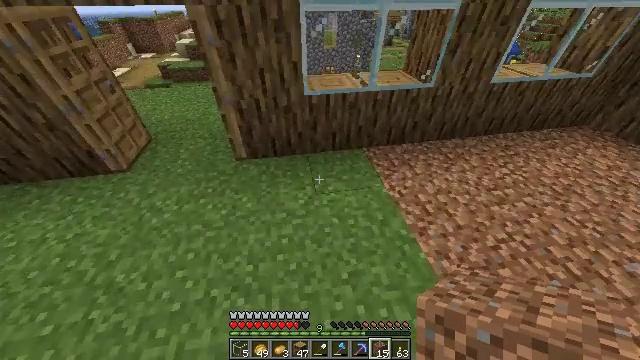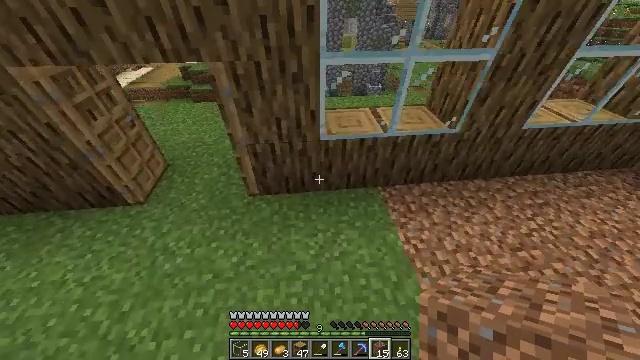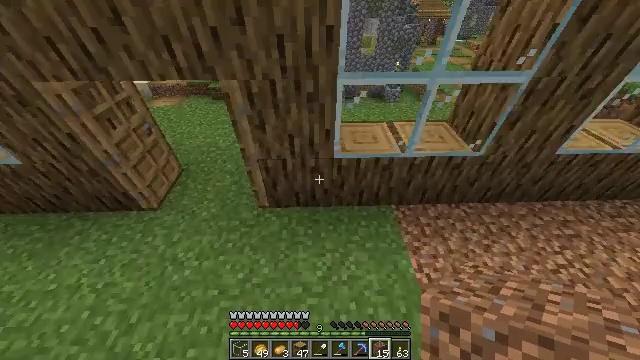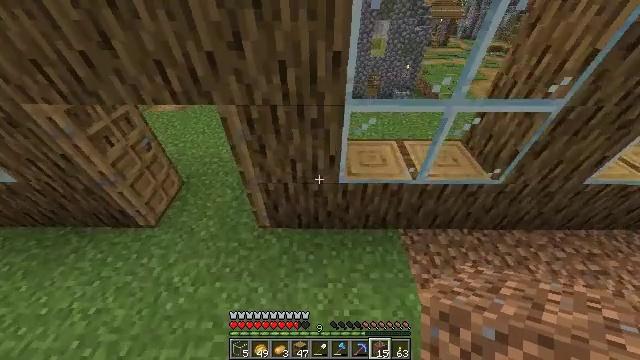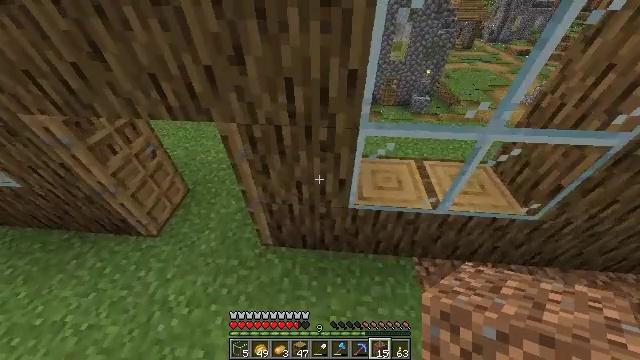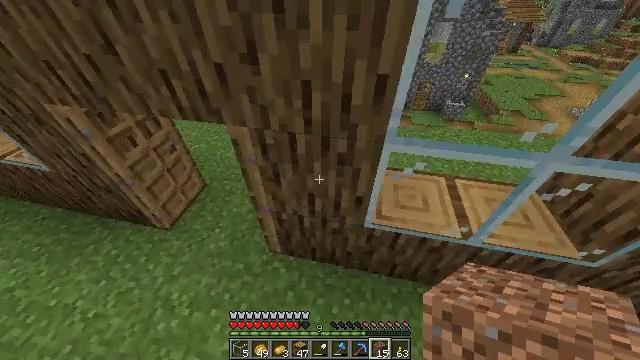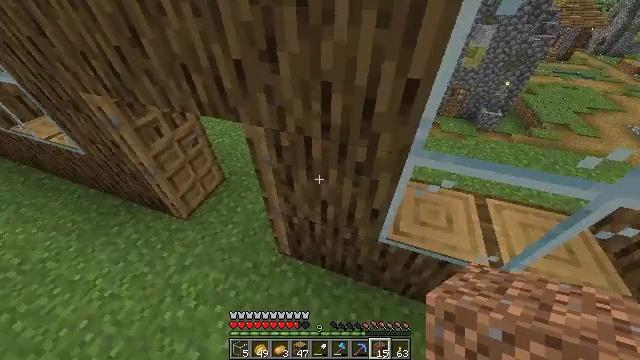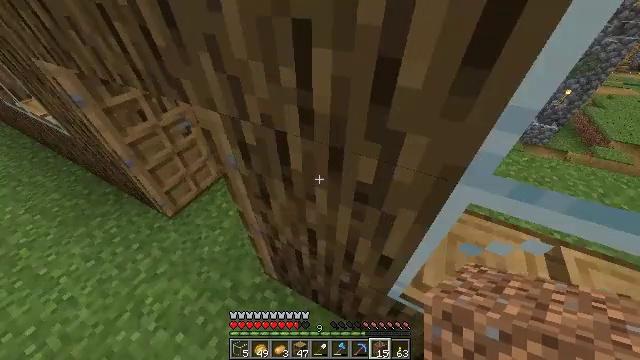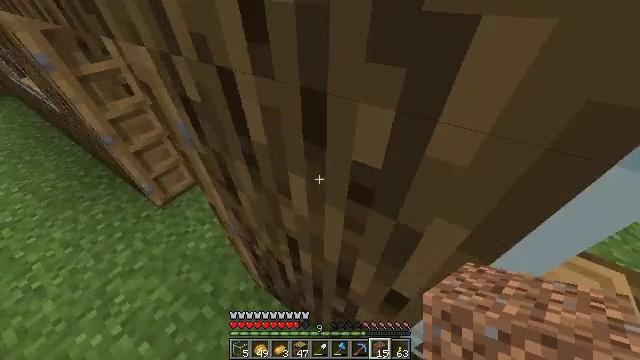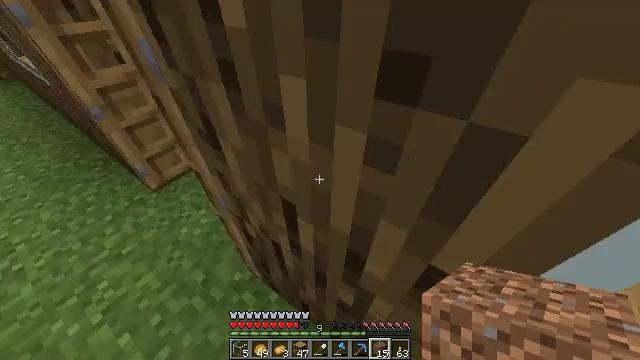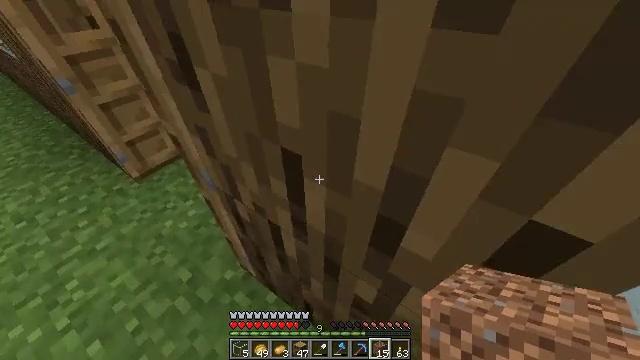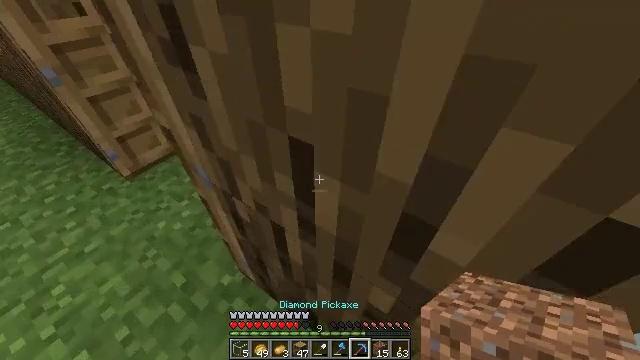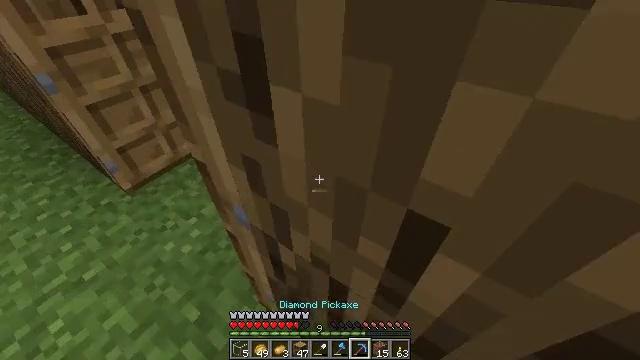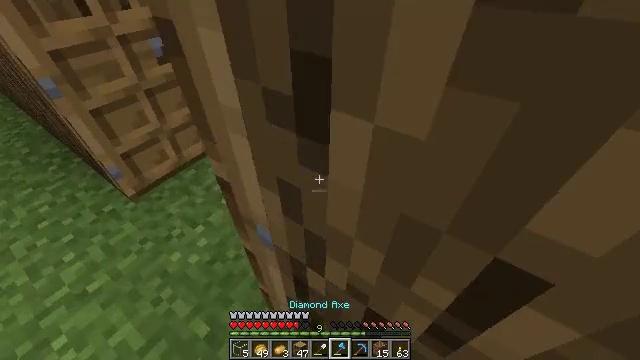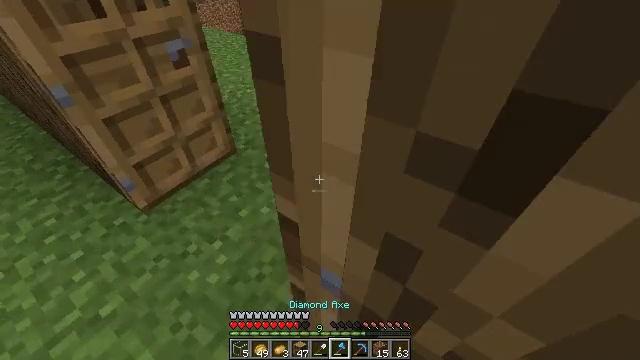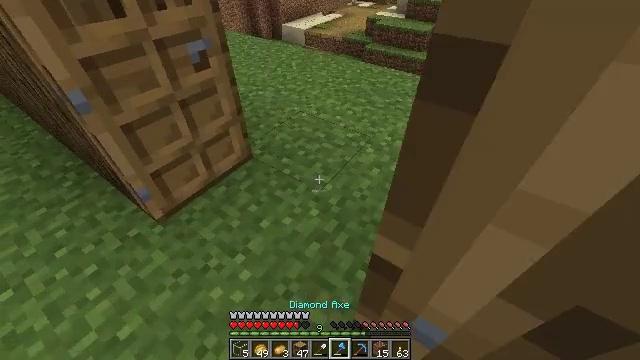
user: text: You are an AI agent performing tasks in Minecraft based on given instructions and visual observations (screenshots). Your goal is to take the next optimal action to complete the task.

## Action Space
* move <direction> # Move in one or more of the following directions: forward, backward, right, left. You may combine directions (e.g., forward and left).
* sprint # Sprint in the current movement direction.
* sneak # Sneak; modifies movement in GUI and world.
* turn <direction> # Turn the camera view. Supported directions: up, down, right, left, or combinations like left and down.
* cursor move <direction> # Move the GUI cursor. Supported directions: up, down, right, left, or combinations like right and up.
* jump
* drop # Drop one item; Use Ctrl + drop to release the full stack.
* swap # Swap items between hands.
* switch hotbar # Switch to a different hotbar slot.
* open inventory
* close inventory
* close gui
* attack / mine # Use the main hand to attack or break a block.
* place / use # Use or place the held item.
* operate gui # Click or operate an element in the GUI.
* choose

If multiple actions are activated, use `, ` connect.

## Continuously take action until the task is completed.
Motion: motion action
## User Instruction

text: Mine gravel from the ground.
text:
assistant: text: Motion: move forward, turn left, jump
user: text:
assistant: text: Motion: move forward, sprint, turn left, jump
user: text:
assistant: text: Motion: move forward, sprint, turn left, jump
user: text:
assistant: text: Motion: move forward, sprint, turn left, jump
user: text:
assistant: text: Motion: move forward, sprint, turn left, jump
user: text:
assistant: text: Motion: move forward, turn left, jump
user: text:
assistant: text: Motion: move forward, turn left
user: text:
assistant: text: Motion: move forward, turn left
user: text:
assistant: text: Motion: move forward, turn left
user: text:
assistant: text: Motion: move forward and move left
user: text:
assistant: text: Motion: move forward and move left
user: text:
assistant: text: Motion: move forward and move left
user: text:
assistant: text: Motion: move forward and move left
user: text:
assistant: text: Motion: move forward and move left
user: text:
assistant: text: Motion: move forward and move left
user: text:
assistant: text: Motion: no_op
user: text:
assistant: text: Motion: turn right and up
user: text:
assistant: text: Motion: no_op
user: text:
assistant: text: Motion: no_op
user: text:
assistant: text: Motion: no_op
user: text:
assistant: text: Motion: move forward
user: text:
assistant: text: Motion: move forward
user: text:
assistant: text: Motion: move forward
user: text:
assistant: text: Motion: move forward
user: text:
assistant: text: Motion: move forward
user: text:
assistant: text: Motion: move forward
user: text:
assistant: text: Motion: move forward, sprint, turn right
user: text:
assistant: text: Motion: move forward, sprint, turn right
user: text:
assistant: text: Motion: move forward, sprint, turn right
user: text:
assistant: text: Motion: move forward, sprint, turn right and up